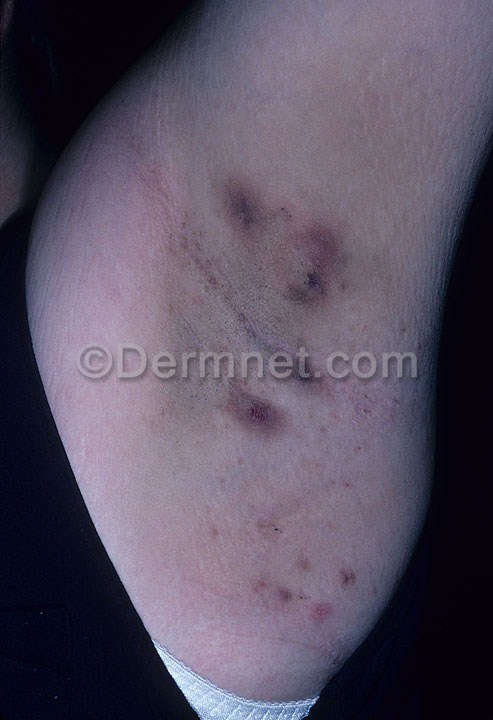
Disease: Acne and Rosacea Photos